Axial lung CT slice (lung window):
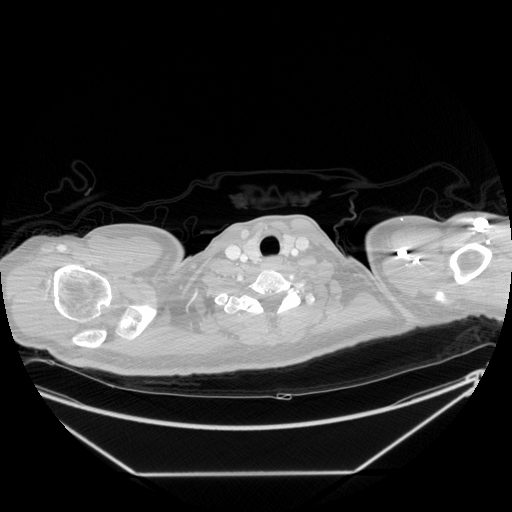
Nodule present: no